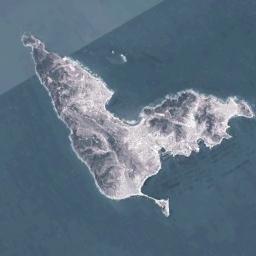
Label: island